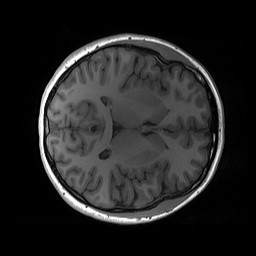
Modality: T1w
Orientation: axial